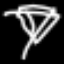
Label: diamond